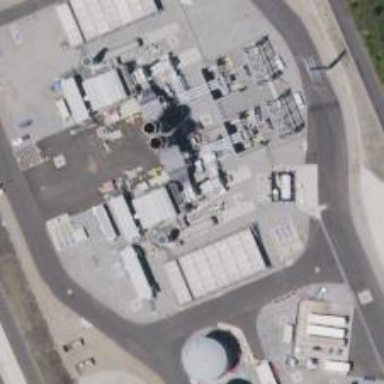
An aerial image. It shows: Gas turbine generator powered by gas.